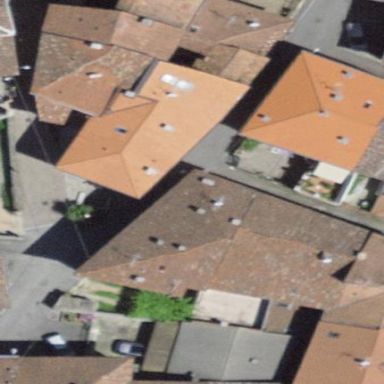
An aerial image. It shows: Hipped-roof building with apartments.